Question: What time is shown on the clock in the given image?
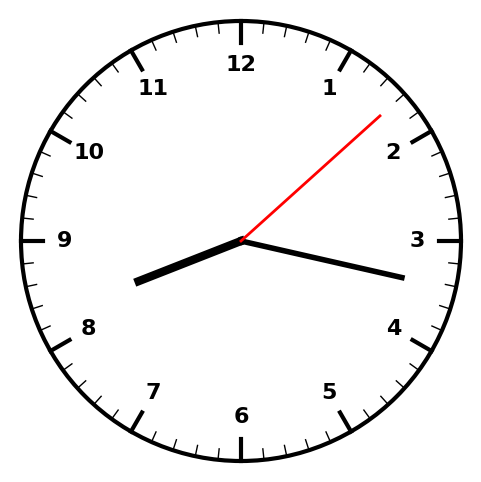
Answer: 08:17:08